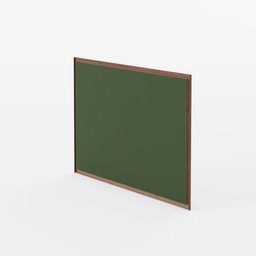
Label: furniture